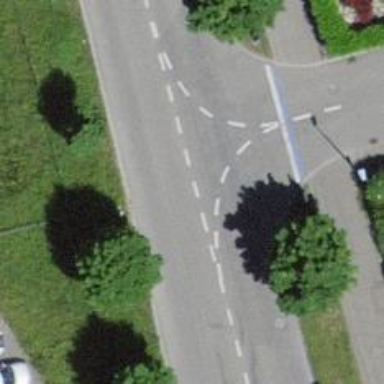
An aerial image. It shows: Residential road.